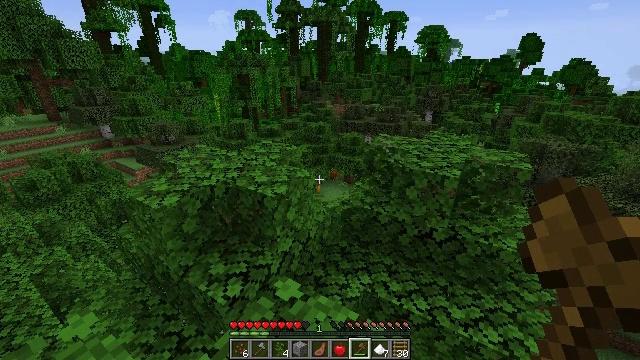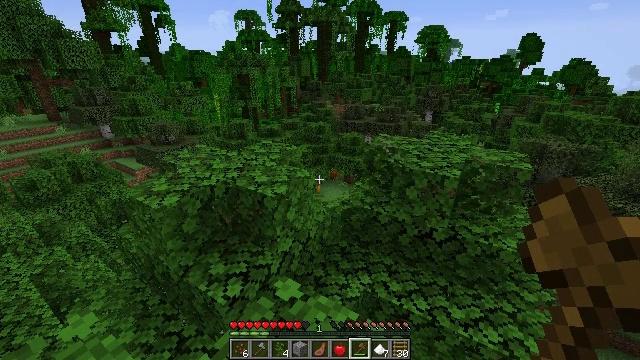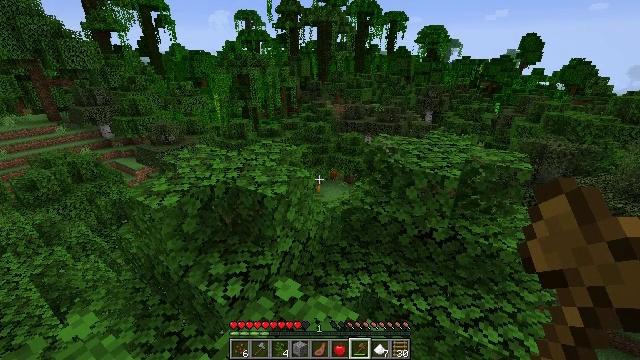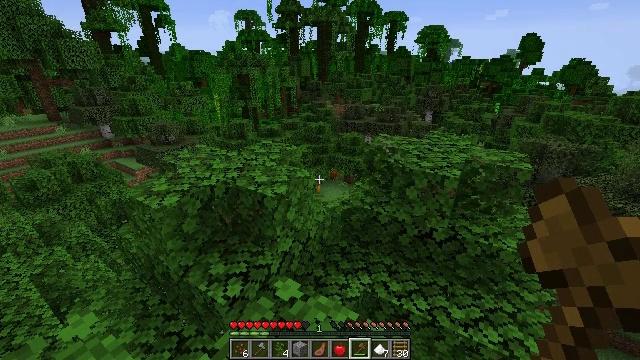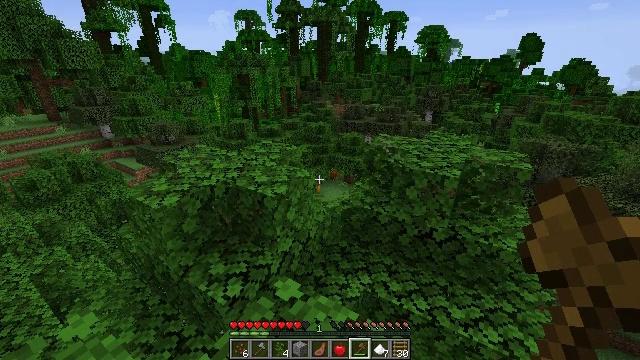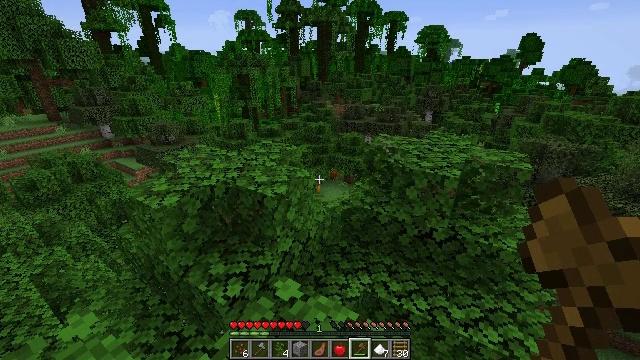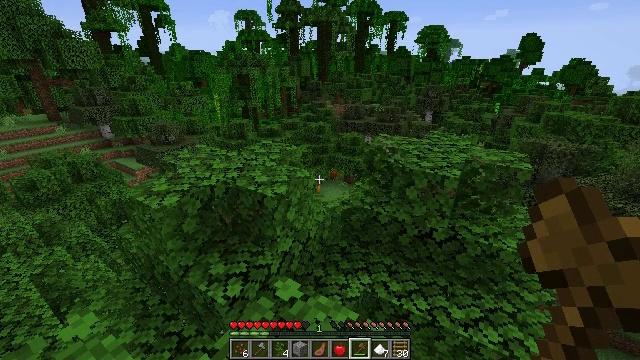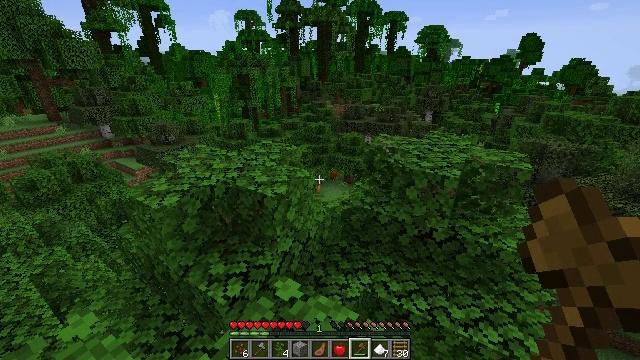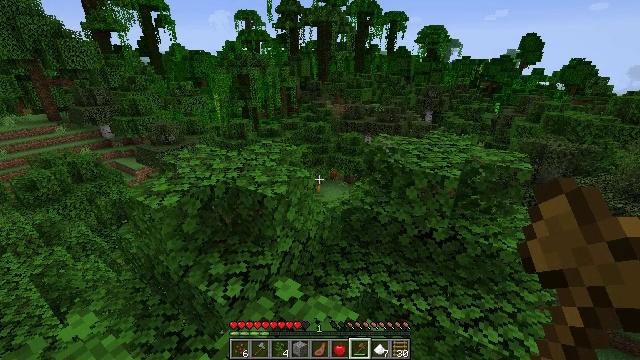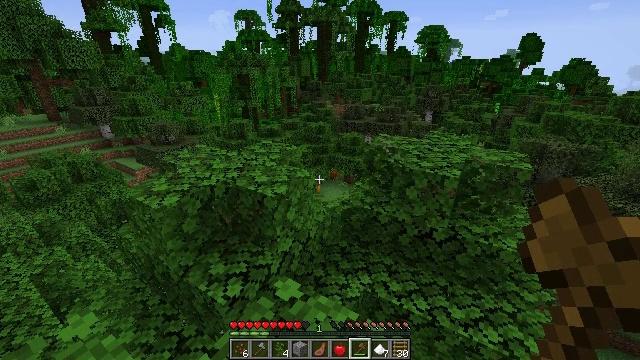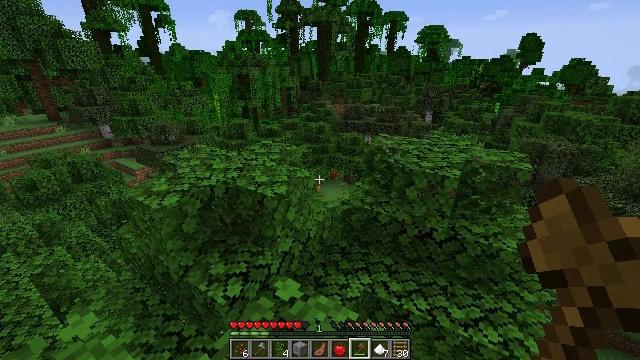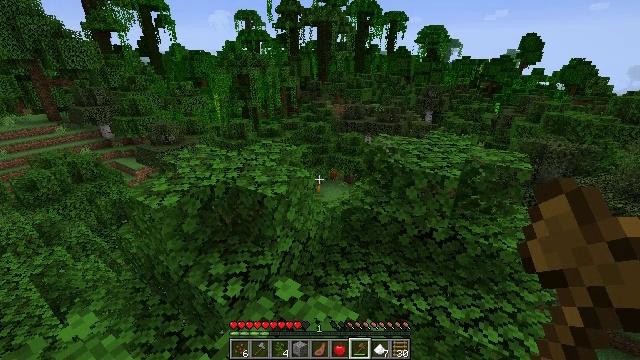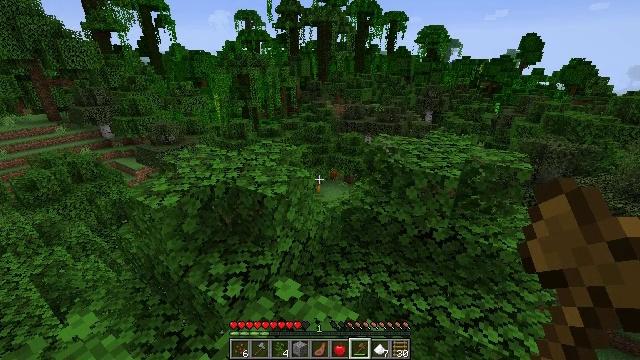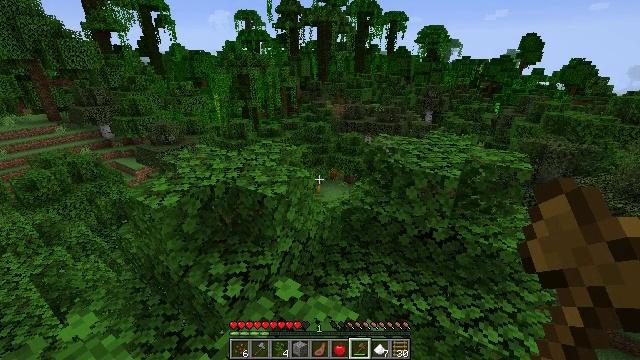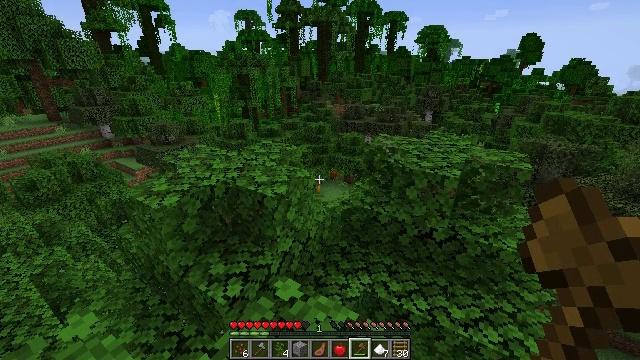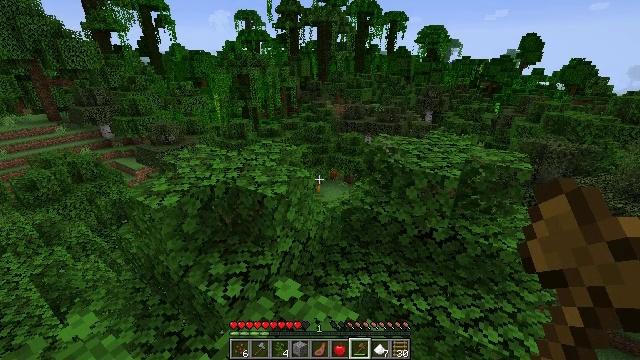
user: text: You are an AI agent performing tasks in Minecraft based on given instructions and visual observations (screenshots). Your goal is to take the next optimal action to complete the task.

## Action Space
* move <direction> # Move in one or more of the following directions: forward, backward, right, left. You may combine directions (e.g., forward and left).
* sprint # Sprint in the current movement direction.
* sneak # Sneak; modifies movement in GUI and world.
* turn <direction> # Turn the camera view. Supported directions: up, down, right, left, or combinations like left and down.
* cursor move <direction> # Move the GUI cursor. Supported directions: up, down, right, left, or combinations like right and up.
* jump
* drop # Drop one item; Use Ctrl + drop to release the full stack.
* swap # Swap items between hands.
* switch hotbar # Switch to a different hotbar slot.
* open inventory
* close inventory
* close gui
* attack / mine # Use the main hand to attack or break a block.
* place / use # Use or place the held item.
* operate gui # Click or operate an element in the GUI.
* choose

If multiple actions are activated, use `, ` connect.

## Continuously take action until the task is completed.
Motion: motion action
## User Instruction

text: Mine the pumpkin from the ground.
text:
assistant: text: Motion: no_op
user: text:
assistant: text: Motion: no_op
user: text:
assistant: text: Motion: no_op
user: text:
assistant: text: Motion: no_op
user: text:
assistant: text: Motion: no_op
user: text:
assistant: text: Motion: no_op
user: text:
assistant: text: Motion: no_op
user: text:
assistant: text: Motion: no_op
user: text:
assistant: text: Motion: no_op
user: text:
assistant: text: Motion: no_op
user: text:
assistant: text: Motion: no_op
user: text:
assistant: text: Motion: no_op
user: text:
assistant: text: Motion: no_op
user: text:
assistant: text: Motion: no_op
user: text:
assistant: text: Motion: no_op
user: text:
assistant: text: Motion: no_op
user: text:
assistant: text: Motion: no_op
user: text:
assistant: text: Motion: no_op
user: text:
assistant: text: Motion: no_op
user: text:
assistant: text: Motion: no_op
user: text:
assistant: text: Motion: no_op
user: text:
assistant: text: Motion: no_op
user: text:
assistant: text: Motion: no_op
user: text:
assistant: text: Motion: no_op
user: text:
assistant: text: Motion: no_op
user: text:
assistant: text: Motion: no_op
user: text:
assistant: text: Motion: no_op
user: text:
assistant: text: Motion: no_op
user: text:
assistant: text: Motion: no_op
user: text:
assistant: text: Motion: no_op